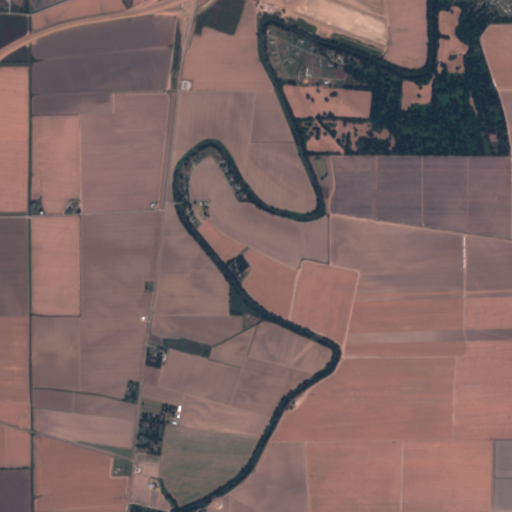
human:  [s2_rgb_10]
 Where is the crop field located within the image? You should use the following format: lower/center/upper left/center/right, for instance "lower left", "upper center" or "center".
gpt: The crop field is located in the upper left of the image.
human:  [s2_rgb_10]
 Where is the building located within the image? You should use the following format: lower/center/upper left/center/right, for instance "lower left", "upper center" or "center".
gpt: There is no building in the image.